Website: crate-barrel
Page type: account-dashboard
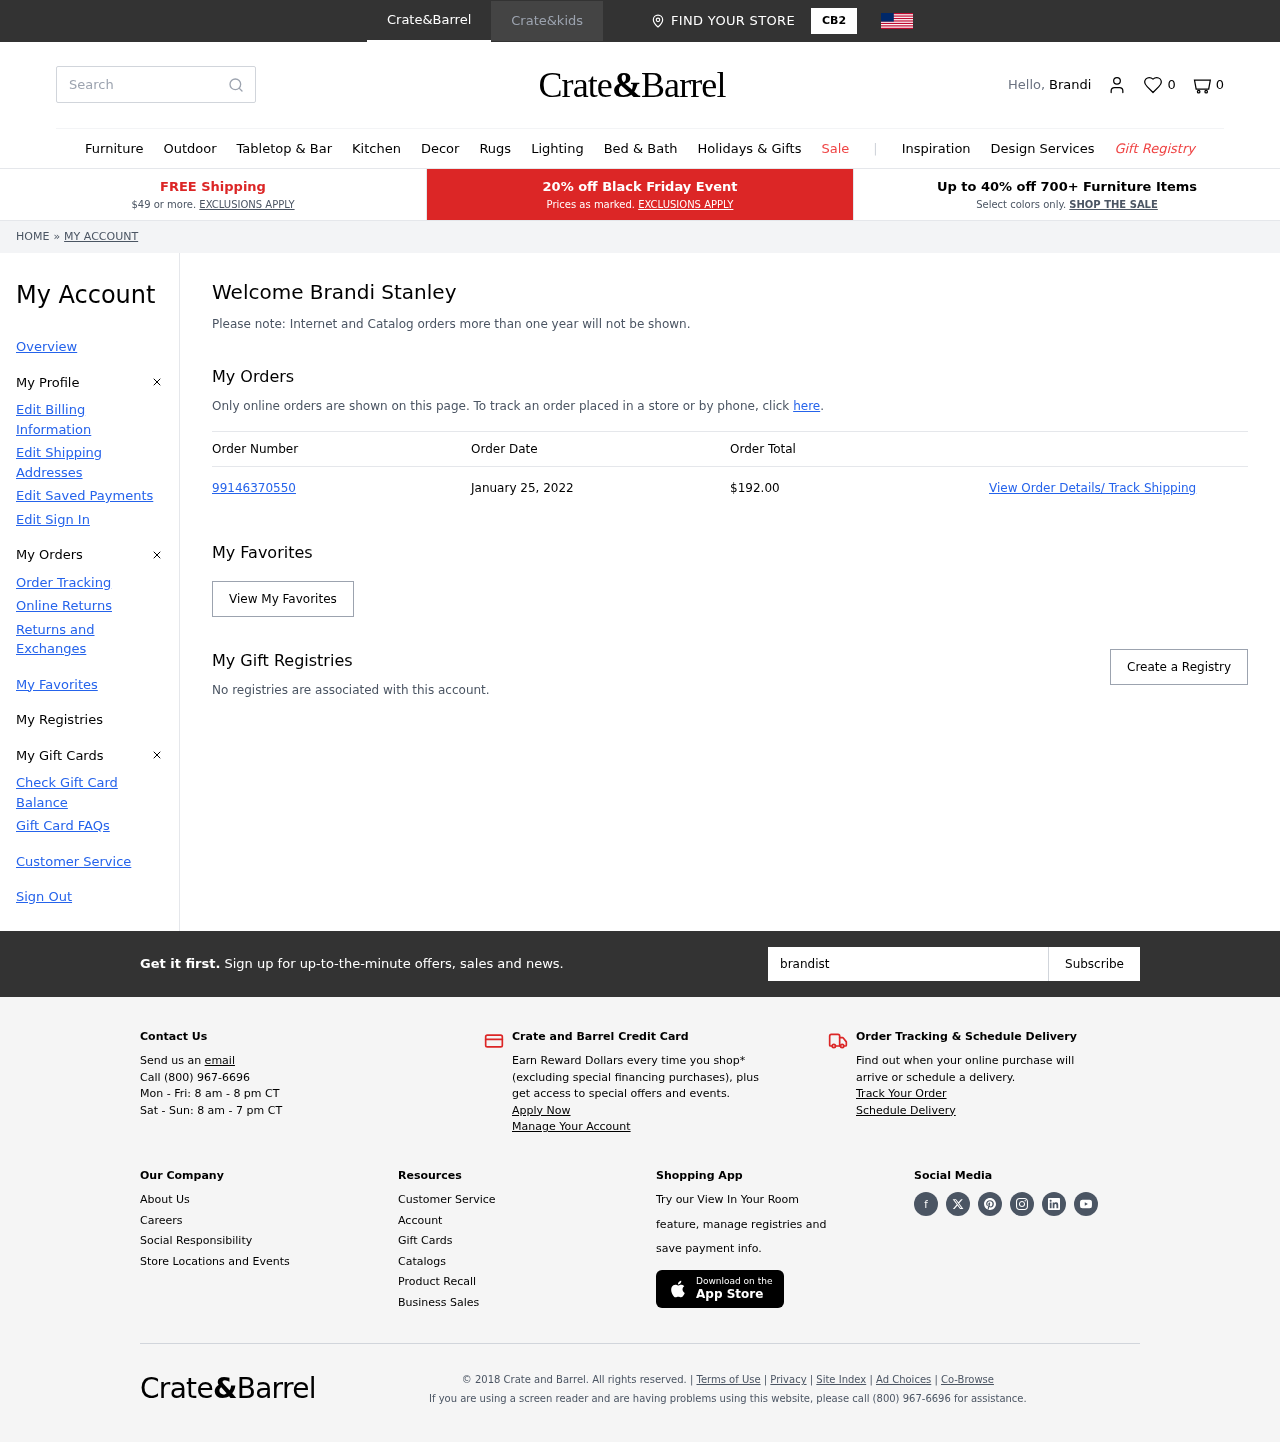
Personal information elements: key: PII_EMAIL
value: brandistanley@yahoo.com
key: PII_FIRSTNAME
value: Brandi
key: PII_FULLNAME
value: Brandi Stanley
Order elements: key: ORDER_NUM_ITEMS
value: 0
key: ORDER_NUMBER
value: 99146370550
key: ORDER_DATE
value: January 25, 2022
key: ORDER_TOTAL
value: $192.00
Search elements: key: HEADER_SEARCH
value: Search
Other elements: key: FAVORITES_COUNT
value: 0